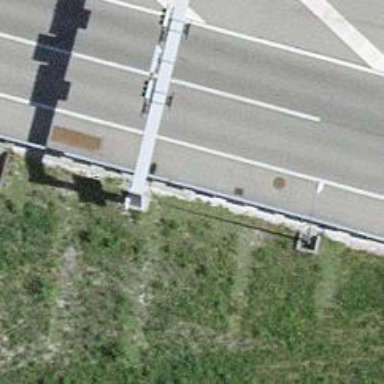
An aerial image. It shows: Gantry structure.